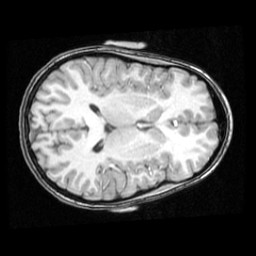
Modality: T1w
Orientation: axial
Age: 15
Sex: female
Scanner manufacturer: ge
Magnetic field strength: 1.5 T
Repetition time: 0.03333 s
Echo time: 0.008 s